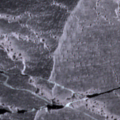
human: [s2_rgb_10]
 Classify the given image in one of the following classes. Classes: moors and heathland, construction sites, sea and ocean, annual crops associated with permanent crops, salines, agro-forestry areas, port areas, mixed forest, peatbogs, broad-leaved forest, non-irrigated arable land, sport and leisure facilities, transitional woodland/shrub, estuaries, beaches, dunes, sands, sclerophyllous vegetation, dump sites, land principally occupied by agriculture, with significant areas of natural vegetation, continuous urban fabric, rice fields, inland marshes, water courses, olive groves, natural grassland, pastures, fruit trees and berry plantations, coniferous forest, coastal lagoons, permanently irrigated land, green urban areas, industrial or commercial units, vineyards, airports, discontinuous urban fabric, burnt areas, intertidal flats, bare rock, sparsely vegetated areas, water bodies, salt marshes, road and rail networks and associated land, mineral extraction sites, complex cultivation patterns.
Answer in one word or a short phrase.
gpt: sea and ocean